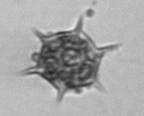
Label: Dictyocha